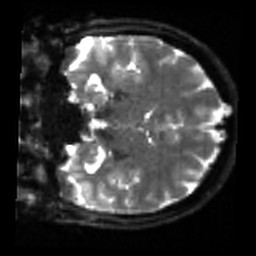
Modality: sbref
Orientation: coronal
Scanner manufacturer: siemens
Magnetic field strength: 3 T
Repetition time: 4 s
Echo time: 0.0594 s